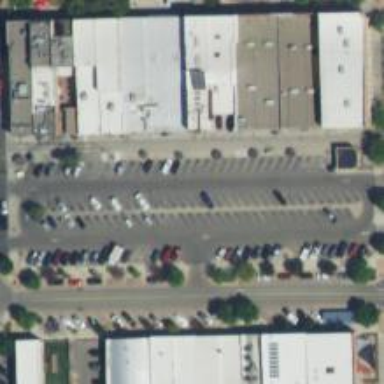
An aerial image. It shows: Parking space is available.